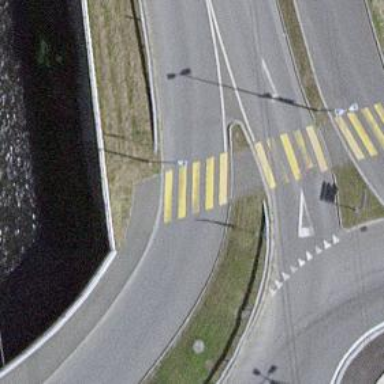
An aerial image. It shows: Traffic calming island.